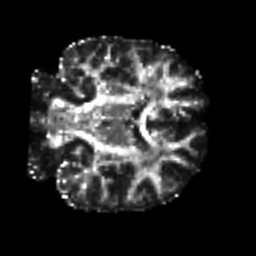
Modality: FA
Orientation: coronal
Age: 29
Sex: male
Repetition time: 8.4 s
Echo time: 0.09 s